Interaction volume radius: 5 \u00c5
Interaction volume height: 20 \u00c5
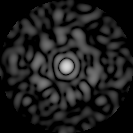
Disorder parameter: 0.8363